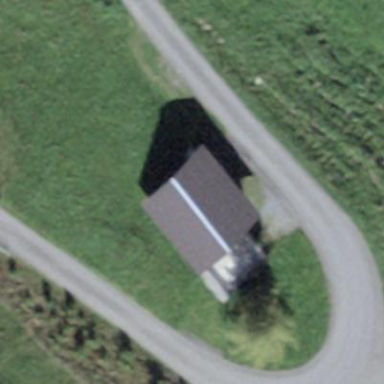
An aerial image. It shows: Cabin is depicted in the image.